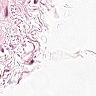
Metastatic tissue present: no